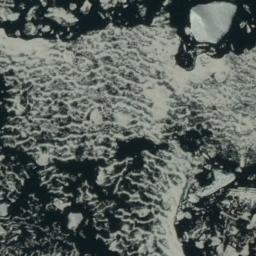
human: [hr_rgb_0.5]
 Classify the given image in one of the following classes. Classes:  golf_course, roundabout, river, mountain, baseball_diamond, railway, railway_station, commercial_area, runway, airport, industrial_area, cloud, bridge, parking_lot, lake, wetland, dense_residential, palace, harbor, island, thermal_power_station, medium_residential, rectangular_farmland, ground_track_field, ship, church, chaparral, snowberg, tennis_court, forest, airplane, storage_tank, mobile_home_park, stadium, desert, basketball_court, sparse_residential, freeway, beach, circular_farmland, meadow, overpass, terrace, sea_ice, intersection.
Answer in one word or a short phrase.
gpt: sea_ice